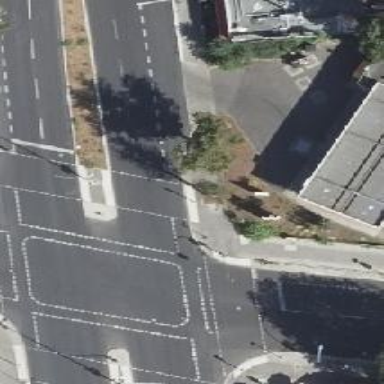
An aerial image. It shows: Road crossing with traffic signals.